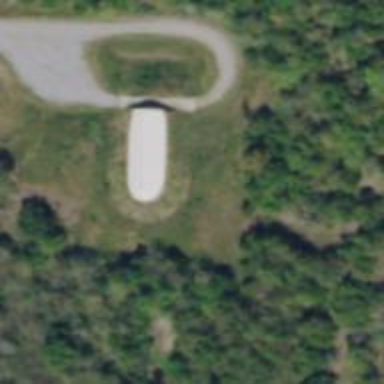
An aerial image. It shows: Military bunker.